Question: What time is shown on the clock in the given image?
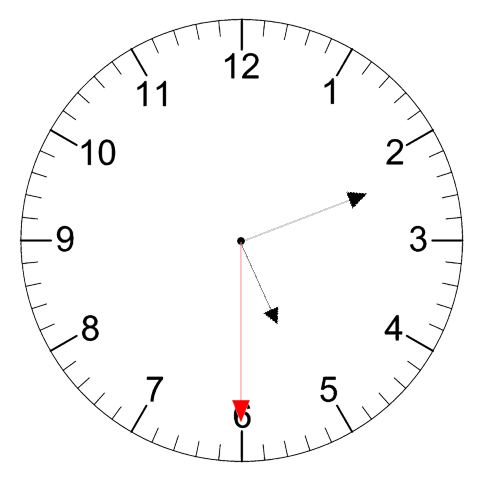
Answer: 05:11:30